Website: lowes
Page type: order-returns
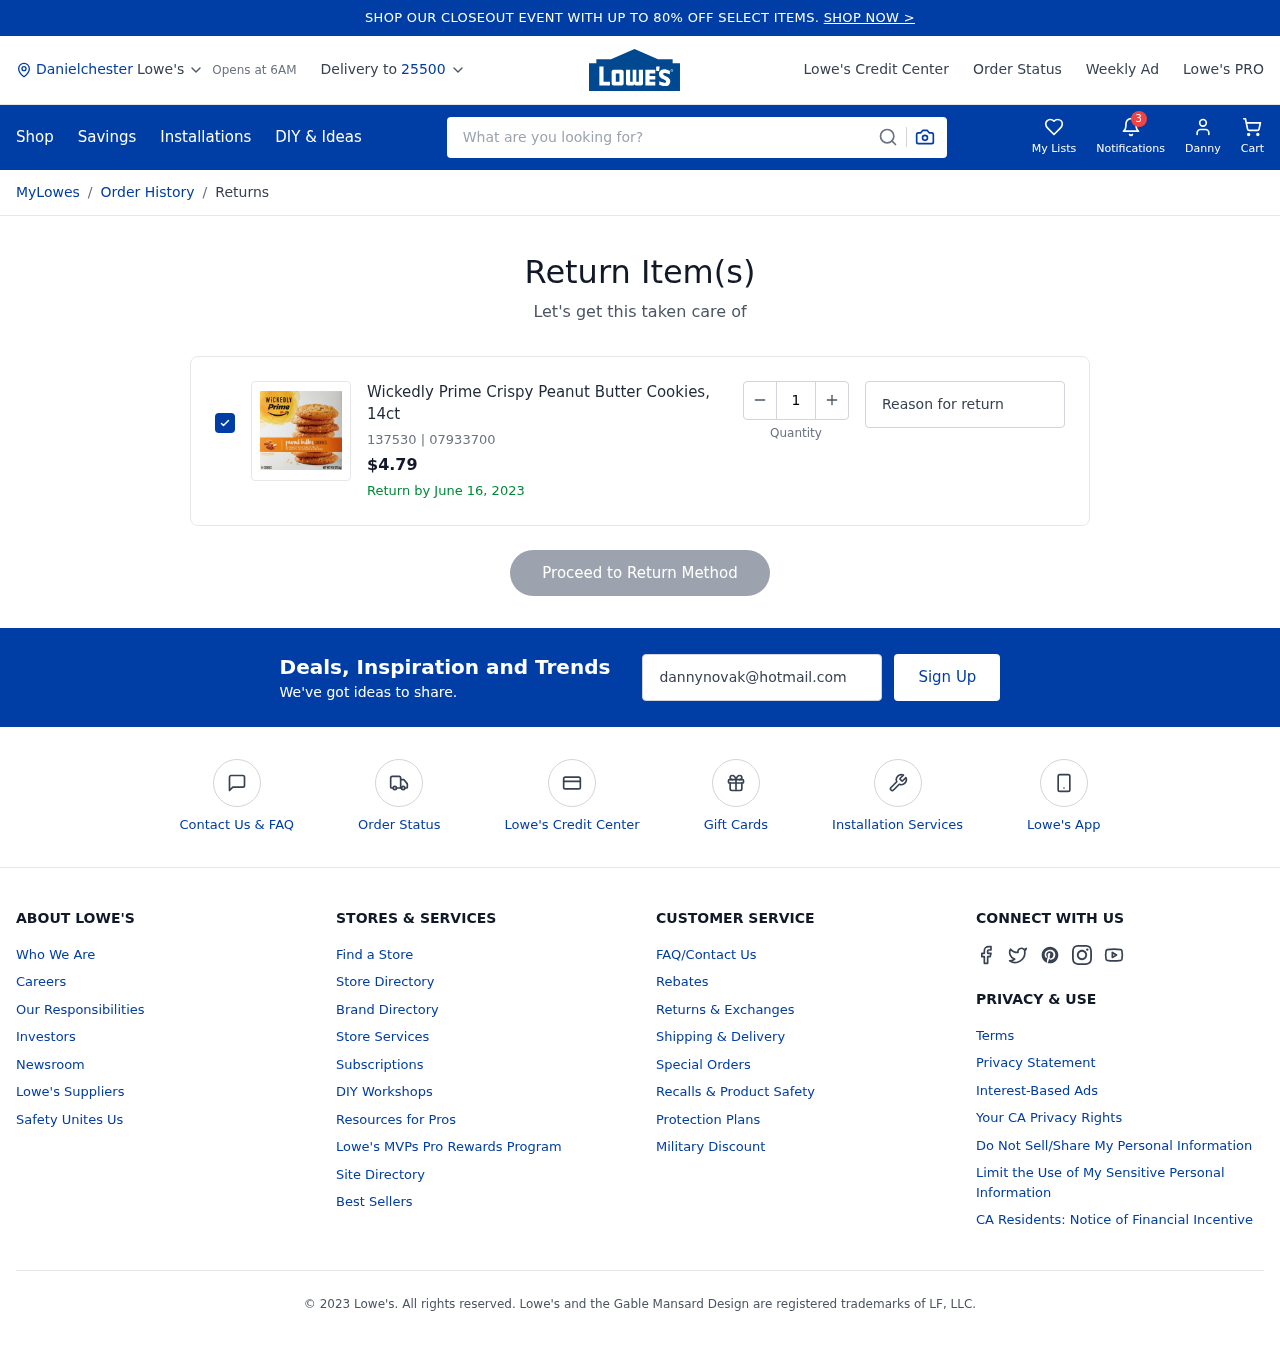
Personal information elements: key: PII_CITY
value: Danielchester
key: PII_FIRSTNAME
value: Danny
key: PII_POSTCODE
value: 25500
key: PII_EMAIL
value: dannynovak@hotmail.com
Product elements: key: PRODUCT1_NAME
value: Wickedly Prime Crispy Peanut Butter Cookies, 14ct
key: PRODUCT1_PRICE
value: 4.79
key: PRODUCT1_ITEM_NUMBER
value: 137530
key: PRODUCT1_MODEL_NUMBER
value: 07933700
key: PRODUCT1_QUANTITY
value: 1
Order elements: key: ORDER_RETURN_BY_DATE
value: June 16, 2023